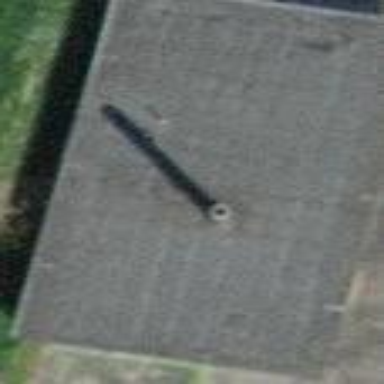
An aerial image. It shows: Building with flat roof.